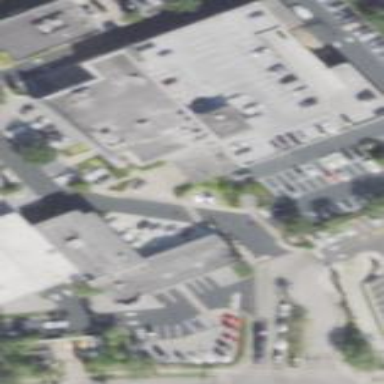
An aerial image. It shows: Car shop building.